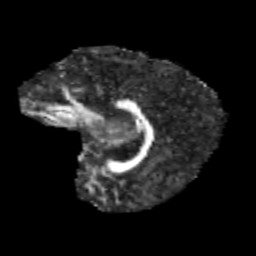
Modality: FA
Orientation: sagittal
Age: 13
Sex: male
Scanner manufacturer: siemens
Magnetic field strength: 3 T
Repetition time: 3.8 s
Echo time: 0.07 s